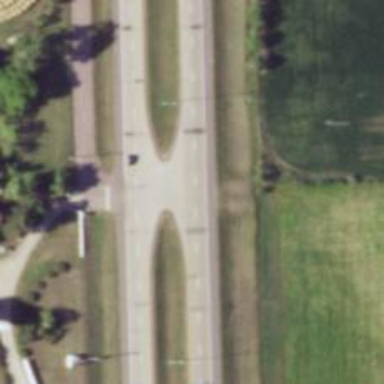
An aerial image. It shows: This image shows trunk highway that functions as expressway.